Breast ultrasound image
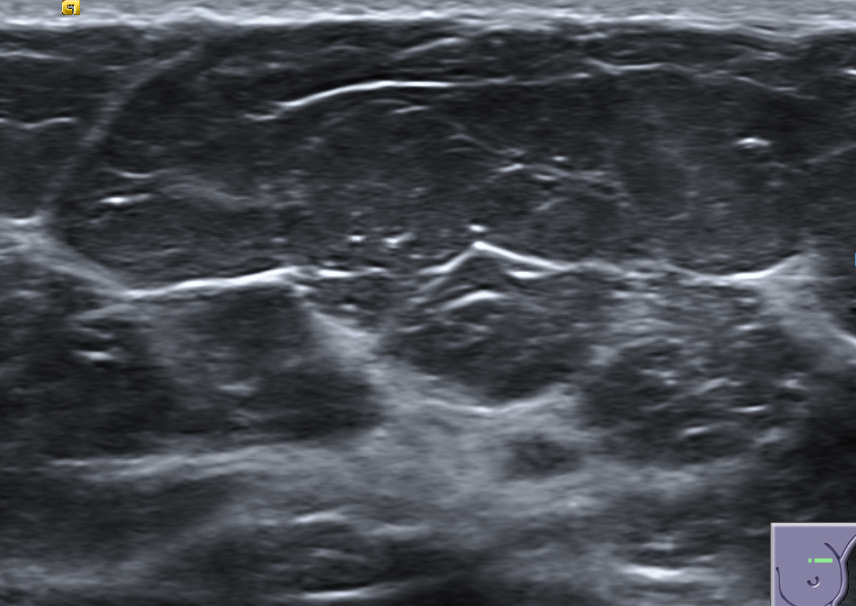
Diagnosis: normal